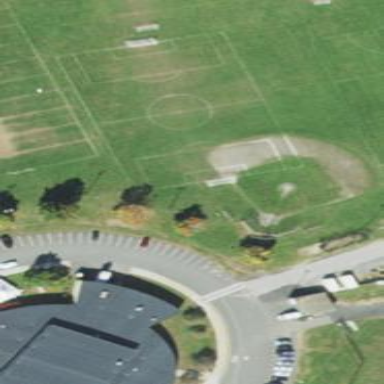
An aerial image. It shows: Baseball pitch for leisure and sports activities.